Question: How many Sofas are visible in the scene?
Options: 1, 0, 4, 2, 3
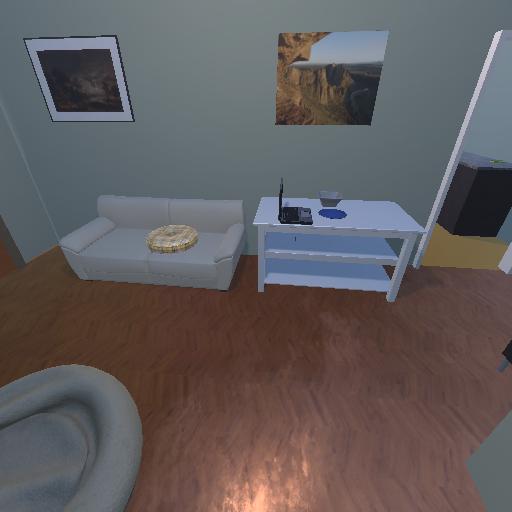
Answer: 1